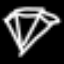
Label: diamond